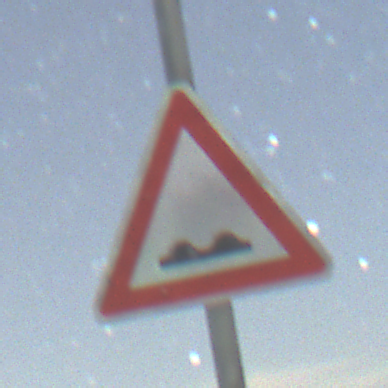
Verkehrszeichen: UnebeneFahrbahn
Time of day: Night
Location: Outdoor (Nature)
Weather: Clear
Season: NotSpecified
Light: Natural